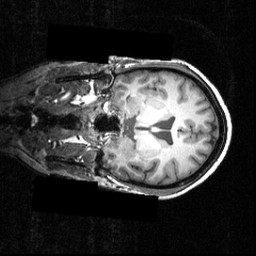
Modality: T1w
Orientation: coronal
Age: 27
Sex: female
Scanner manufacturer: siemens
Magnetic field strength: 3.951 T
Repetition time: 1.5 s
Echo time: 0.00335 s